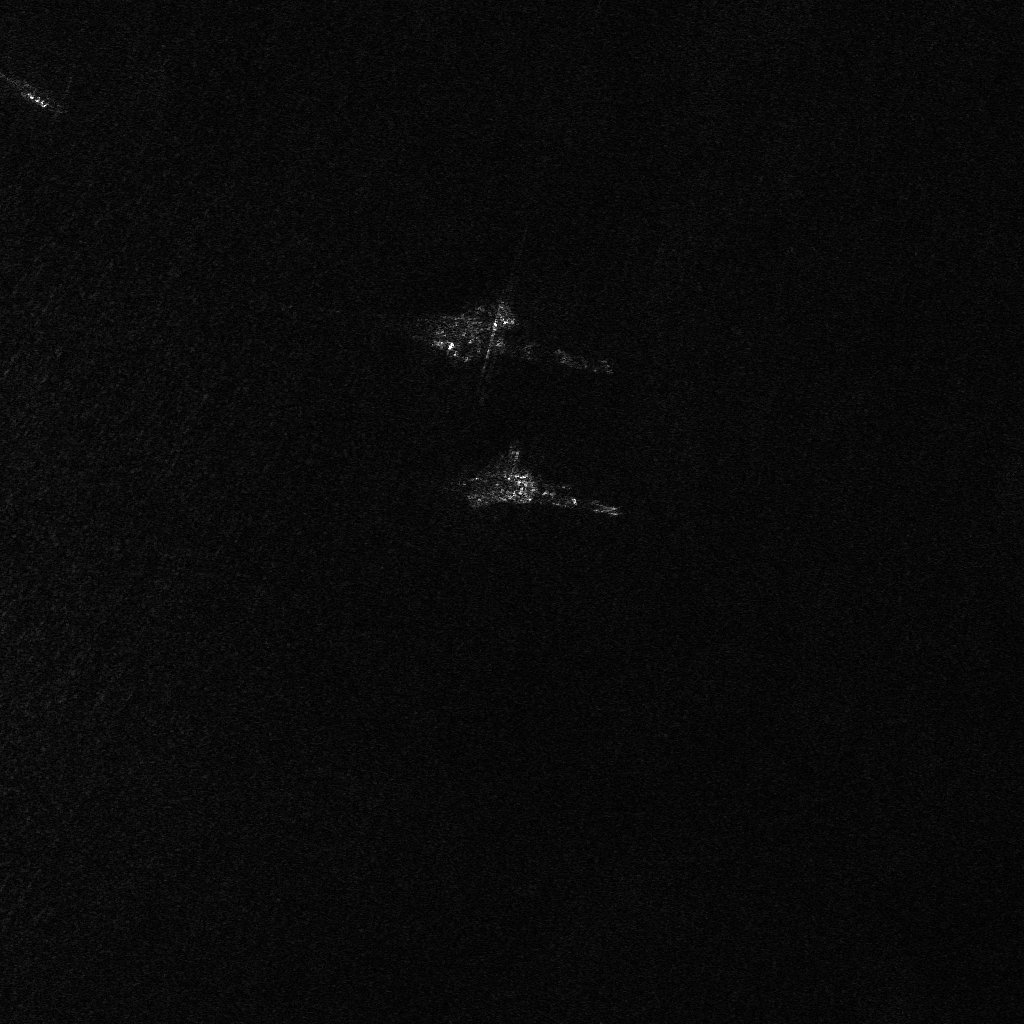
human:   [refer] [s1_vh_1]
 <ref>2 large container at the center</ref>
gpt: <box>[[41, 30, 61, 35, 11], [43, 45, 62, 50, 11]]</box>